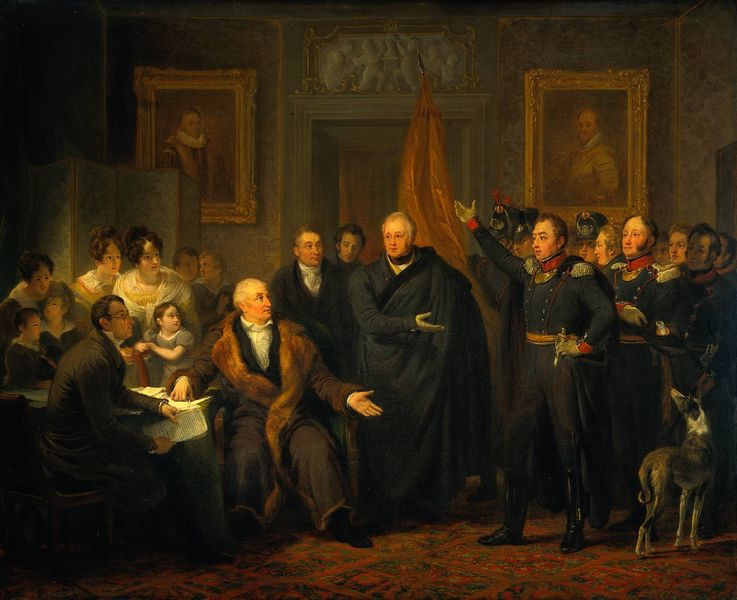
Titel: Triumvirate Assuming Power in the Name of the Prince of Orange, 21 November 1813, Das Triumvirat übernimmt die Macht im Namen des Prinzen von Oranien am 21. November 1813
Künstler: Jan Willem Pieneman
Standort: Amsterdam
Institution: Rijksmuseum
Schlagwörter: blau, dunkel, gemälde, gruppe, hand, mann, schatten, umhang, weiß, frauen, grün, menschen, mädchen, sitzen, braun, damen, frankreich, frau, geste, hell, hintergrund, kleider, licht, männer, orange, raum, reden, schwarz, stuhl, szene, tisch, tür, vordergrund, zimmer, gürtel, hund, rot, tier, tuch, gesellschaft, gespräch, herren, menge, mode, muster, teppich, versammlung, alt, gesichter, hemd, hose, jung, wand, arm, arme, gesicht, kleidung, kragen, mensch, messer, pelz, rahmen, rembrandt, stehen, bild, gesten, hände, portrait, porträt, tischtuch, vorhang, boden, gold, interieur, mantel, pose, adel, familie, gewänder, kind, klassizismus, locken, rechts, begegnen, genre, kinder, deutschland, relief, schrift, bilder, bilderrahmen, papier, unterhaltung, fahne, jungen, rede, saal, vorstellung, romantik, franzosen, argue, arguement, chair, crowd, curtain, curtains, fringe, gathering, hands, hat, historienbild, könig, lanze, leaders, men, military, napoleon, oil, people, red, soldaten, soldier, soldiers, sword, white, women, ansprache, black, carpet, chairs, collar, conversation, dark, discussion, france, green, group, interior, ladies, meeting, painting, robe, room, salon, sit, sitting, table, talk, talking, wall, wives, woman, runde, paravant, paravent, picture, pictures, rug, türrahmen, brown, floor, screen, zeigen, posen, courbet, zettel, links, porträts, arrest, militär, officers, revolution, schwert, streit, uniform, uniformen, zeitung, brille, soldat, backenbart, mäntel, epauletten, degen, stiefel, herrscher, treffen, gruppenbild, portraits, sieg, biedermeier, pelzkragen, hel, jagdhund, windhund, classic, man, begegnung, erhoben, general, knopfreihe, background, girl, house, begrüssung, diskussion, child, stand, light, paper, goethe, frame, look, coat, fur, army, buttons, coats, dog, dogs, glasses, hats, battle, boots, french, disput, paintings, pen, movement, papers, angeordnete, aufeinandertreffen, children, classics, discovery, discuss, dokument, door, fidelity, flag, frames, hallihallo, minister, scene, storr, suits, treue, uniforms, vorstellen, woemn, zivilisten, letter, putti, putto, reading, victorian, standarte, fraune, garu, family, historical, history, plan, renaissance, art, portäts, artist, shoes, war, kommandant, cloth, book, brush, stare, baby, colour, dutch, neoclassical, script, debatte, gesture, page, kid, standing, argument, offiziell, expressions, reunion, historic, banner, hound, listen, listening, history painting, sale, sell, indoor, artists, inside, official, power, raised, colonial, politics, chamber, womens, hogarth, conference, bonaparte, arguing, speaking, statesmen, cloack, eighteenth century, government, shawls, generals, 20th century, infants, treaty, introduction, tabel, shild, speech, leader, declaration, document, carptet, 18, greeting, speach, portrais, realisitic, ho, flagge, peple, commander, posing, finance, politicians, papir, debate, speaker, doog, could, negotiation, geschichte, gestre, unveiling, critics, grop, dialogue, furcoat, two sides, introduce, svhrift, dicussing, wimdhund, historien, offizier, ene, poirtraite, intro